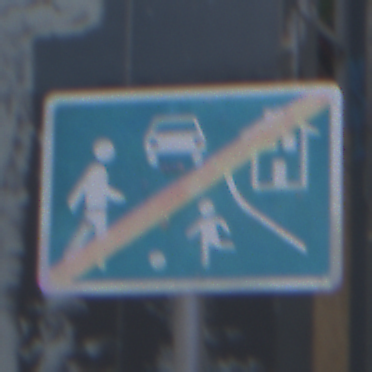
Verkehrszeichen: EndeVerkehrsberuhigterBereich
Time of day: MorningAfternoon
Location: Outdoor (Urban)
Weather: PartlyCloudy
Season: NotSpecified
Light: Natural